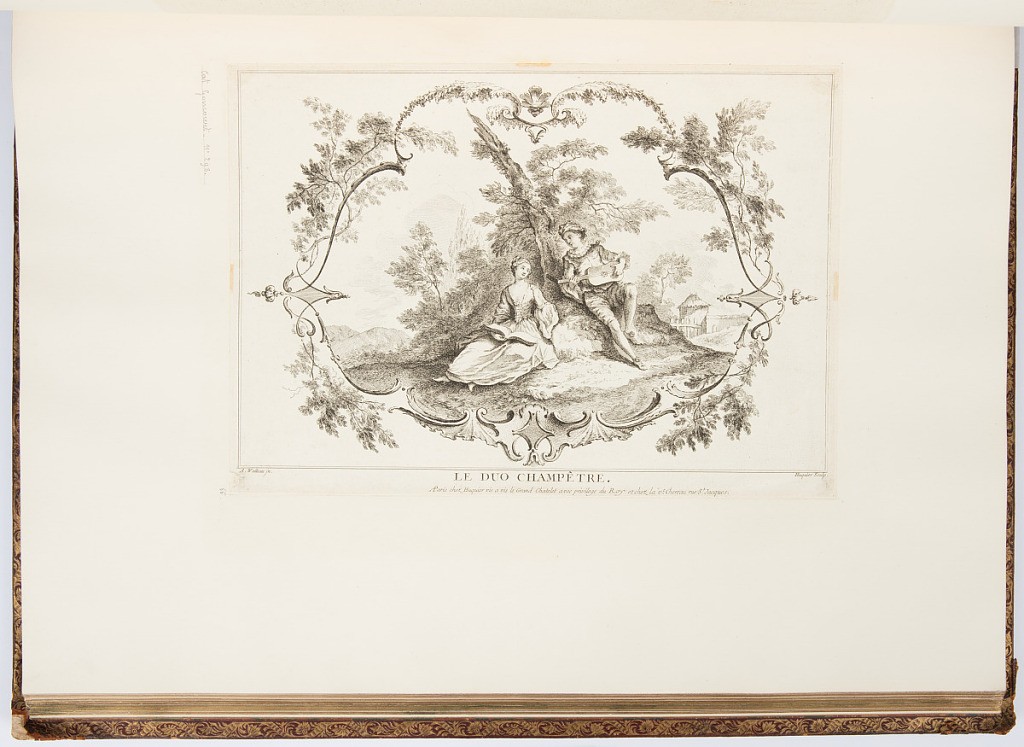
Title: LE DUO CHAMPÊTRE
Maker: Antoine Watteau, French, 1684–1721
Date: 1723-1735
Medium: Etching on laid paper
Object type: Bound print
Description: Vignette of two figures in elegant costume sitting in a landscape, with a rustic, thatched-roof structure visible in the background. The man plays a guitar, while the woman, holding an open book on her lap and pointing upward, appears to be singing. The scene is framed by ornament including branches, scrolls, vines, and vegetal motifs. The plate is signed.